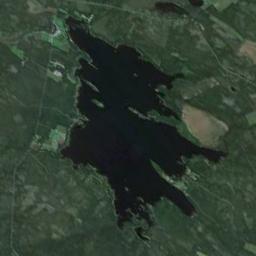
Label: lake